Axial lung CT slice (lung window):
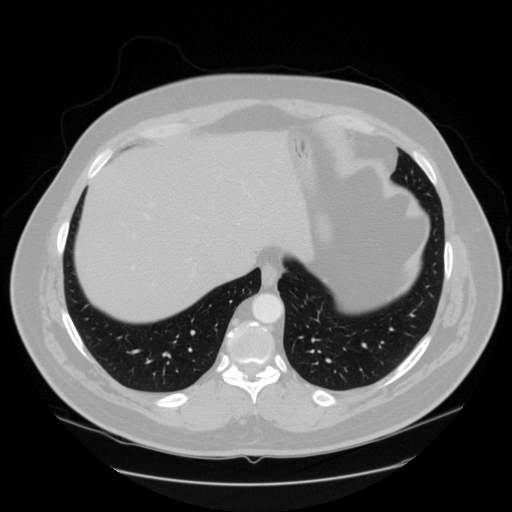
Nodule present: no